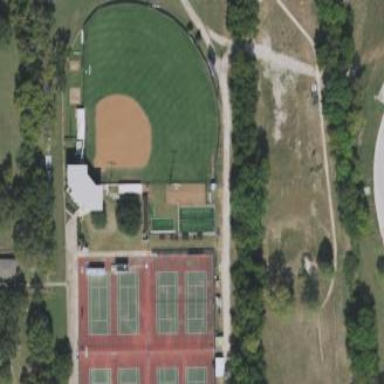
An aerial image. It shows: Softball pitch for leisure and sport activities.